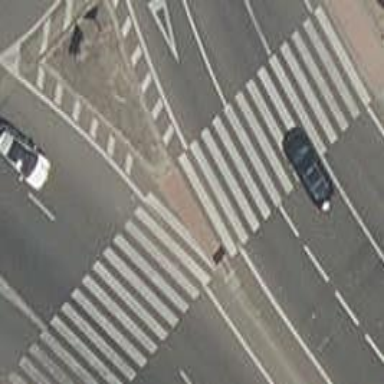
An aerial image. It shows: Marked footway crossing with island in the middle.